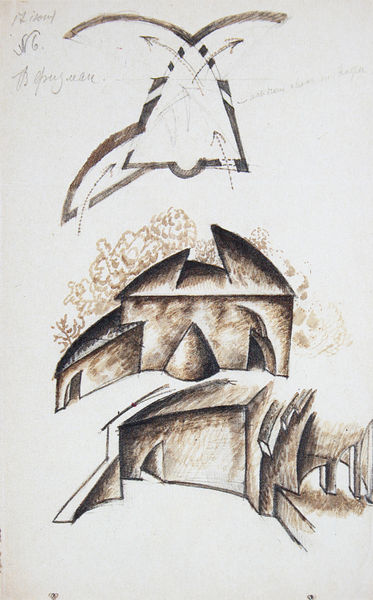
Titel: Architektonische Phantasie Nr.6
Künstler: Wladimir Fidman
Standort: Moskau
Institution: Tretjakow-Galerie
Schlagwörter: baum, dunkel, laub, weiß, bäume, kubismus, braun, hell, kreide, pastell, pfeiler, schwarz, skizze, säulen, tür, zeichnung, dach, gebäude, haus, expressionismus, wand, architektur, signatur, häuser, verbindung, blatt, front, höhle, kontrast, wald, papier, umrisse, ansicht, fassade, fassaden, türen, studie, fläche, flächen, modern, grafik, graphik, linien, spitz, bögen, wände, eingang, gang, nische, kegel, linie, kohle, linear, form, schnitt, schraffur, entwurf, organisch, geometrisch, öffnung, seiten, plan, ausgang, konche, rampe, skizzen, pfeil, bau, pfeile, grundriss, aufriss, vorzeichnung, ansichten, seitenansichten, segmente